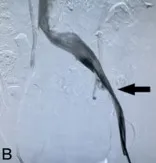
(B) Significant recoil of stenosis of the external iliac vein after dilatation (black arrow).
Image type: radiology (mri)